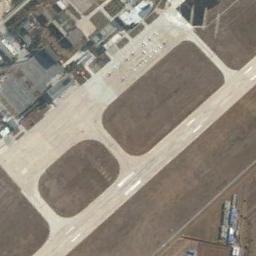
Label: airport